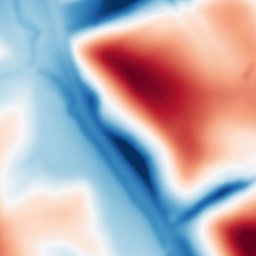
Category: multiscale
Decomposition family: dog
Decomposition parameters: sigma_low: 3
sigma_high: 50
Upsampling method: fft_zeropad
Upsampling parameters: scale: 2
Upsampling scale: 2